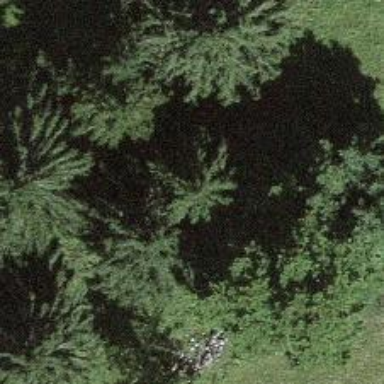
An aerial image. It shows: Beautiful tree in nature.